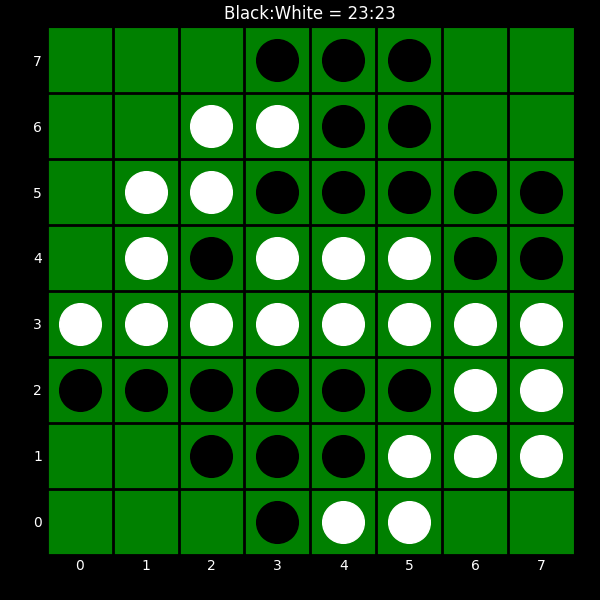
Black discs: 23
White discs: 23